Question: What would be the best way to add an image to a default navbar dropdown in Bootstrap3. I'd like to recreate the layout in the image below where an image fills to the right of items in the dropdown menu. Any thoughts?
I plan to hide the image on mobile devices for better usability, so I'm only looking to have this layout on desktop.

Here's <URL> of where I'm at so far
'''
.dropdown-menu {
padding-right: 150px; /* width of img */
position: relative;
}
.dropdown-menu:after {
position: absolute;
top: 0;
bottom: 0;
right: 0;
width: 150px; /* width of img */
background: url(http://placehold.it/150x220) center;
background-size: cover;
}
'''
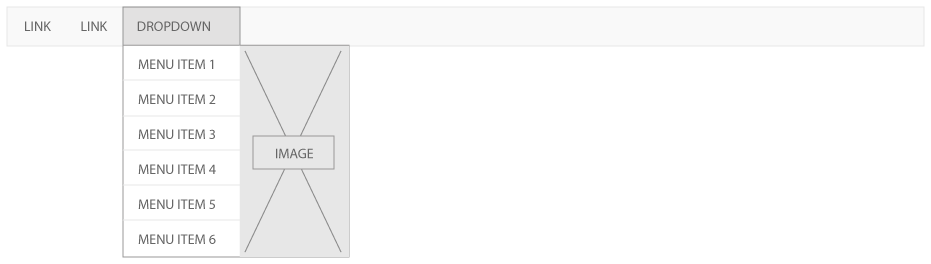
Answer: # Fiddle Demo

---
'''
<nav class="navbar navbar-default" role="navigation">
<!-- Brand and toggle get grouped for better mobile display -->
<div class="navbar-header">
<button type="button" class="navbar-toggle collapsed" data-toggle="collapse" data-target="#bs-example-navbar-collapse-1"> <span class="sr-only">Toggle navigation</span>
<span class="icon-bar"></span>
<span class="icon-bar"></span>
<span class="icon-bar"></span>
</button> <a class="navbar-brand" href="#">Brand</a>
</div>
<!-- Collect the nav links, forms, and other content for toggling -->
<div class="collapse navbar-collapse" id="bs-example-navbar-collapse-1">
<ul class="nav navbar-nav">
<li class="active"><a href="#">Link</a>
</li>
<li><a href="#">Link</a>
</li>
<li class="dropdown"> <a href="#" class="dropdown-toggle" data-toggle="dropdown">Dropdown with Image 1 <span class="caret"></span></a>
<ul class="dropdown-menu" role="menu">
<li><a href="#">Menu Item 1</a>
<img src="http://placekitten.com/g/200/300" class="navimg">
</li>
<li><a href="#">Menu Item 2</a>
</li>
<li><a href="#">Menu Item 3</a>
</li>
<li><a href="#">Menu Item 4</a>
</li>
<li><a href="#">Menu Item 5</a>
</li>
<li><a href="#">Menu Item 6</a>
</li>
</ul>
</li>
<li class="dropdown"> <a href="#" class="dropdown-toggle" data-toggle="dropdown">Dropdown with Image 2 <span class="caret"></span></a>
<ul class="dropdown-menu" role="menu">
<li><a href="#">Menu Item 1</a>
<img src="http://placekitten.com/g/200/300" class="navimg">
</li>
<li><a href="#">Menu Item 2</a>
</li>
<li><a href="#">Menu Item 3</a>
</li>
<li><a href="#">Menu Item 4</a>
</li>
<li><a href="#">Menu Item 5</a>
</li>
<li><a href="#">Menu Item 6</a>
</li>
</ul>
</ul>
</li>
</ul>
</div>
<!-- /.navbar-collapse -->
</nav>
'''
---
'''
.dropdown-menu {
padding-right: 150px;
/* width of img */
position: relative;
}
.dropdown-menu:after {
position: absolute;
top: 0;
bottom: 0;
right: 0;
width: 150px;
/* width of img */
background: url(http://placehold.it/150x220) center;
background-size: cover;
}
.nav .dropdown-menu ul {
position:relative;
overflow:auto;
}
.navimg {
position:absolute;
top:0;
right:0;
height:100%;
}
.dropdown-menu {
position: absolute;
}
'''